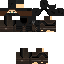
A female skeleton skin with dark skin, wearing brown helmet dressed in a black armor chest and brown pants, featuring a closed mouth.